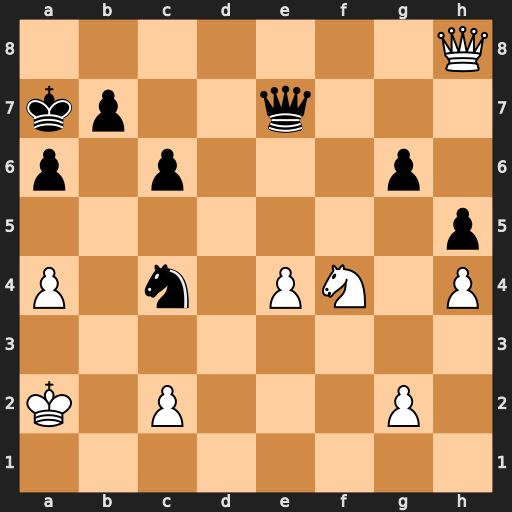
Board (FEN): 7Q/kp2q3/p1p3p1/7p/P1n1PN1P/8/K1P3P1/8
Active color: w
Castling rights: -
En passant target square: -
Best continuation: Qd4+ Kb8 Qxc4